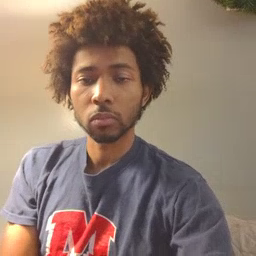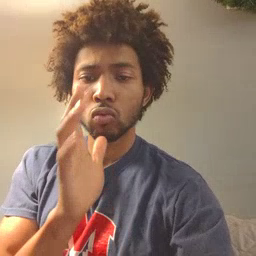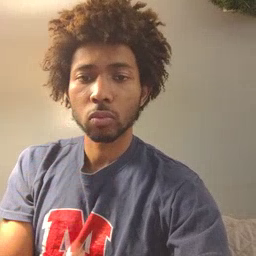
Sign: grandma